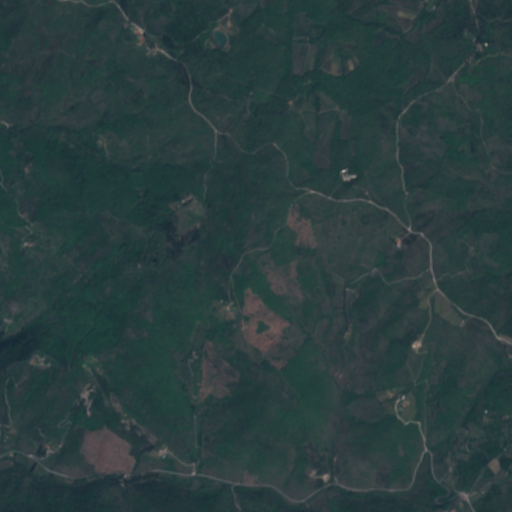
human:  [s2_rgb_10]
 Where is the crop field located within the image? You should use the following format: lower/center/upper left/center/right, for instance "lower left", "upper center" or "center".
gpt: The crop field is located in the lower right of the image.
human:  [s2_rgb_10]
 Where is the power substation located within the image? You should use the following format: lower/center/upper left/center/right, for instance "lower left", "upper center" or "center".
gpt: The power substation is located in the lower left of the image.
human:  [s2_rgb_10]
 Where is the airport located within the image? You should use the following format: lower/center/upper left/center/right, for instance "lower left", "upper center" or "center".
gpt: There is no airport in the image.